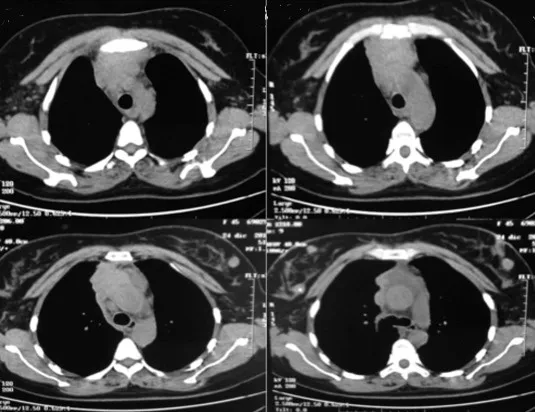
Chest CT: solid anterior mediastinal mass measuring 50 x 40 x 35mm in intimate contact with mediastinal vascular structures without cleavage plane and sternal commitment.
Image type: radiology (ct)